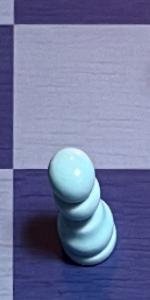
Label: Pawn_White